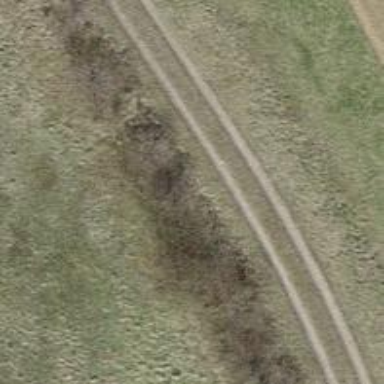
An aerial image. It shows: Gravel track with grade3 tracktype.